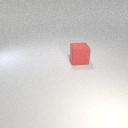
large red rubber cube